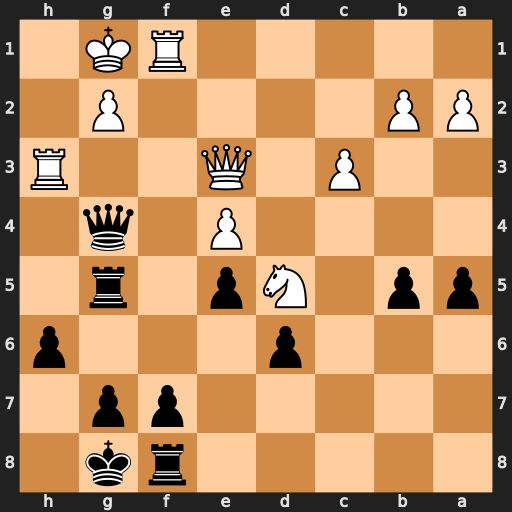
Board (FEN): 5rk1/5pp1/3p3p/pp1Np1r1/4P1q1/2P1Q2R/PP4P1/5RK1
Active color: b
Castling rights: -
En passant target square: -
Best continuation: Qxg2#